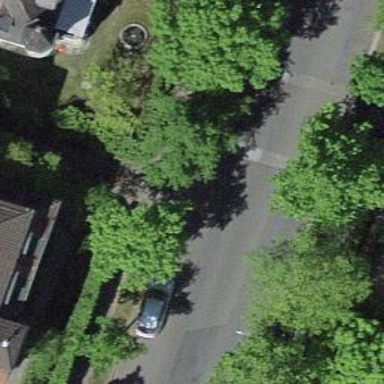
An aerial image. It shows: Avenue lined with trees.